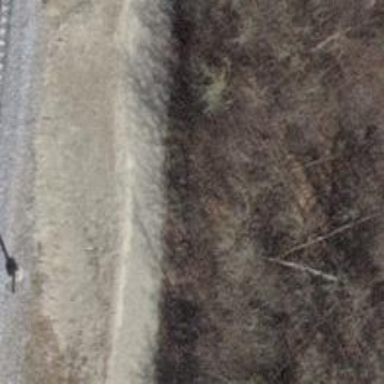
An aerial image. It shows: Compacted track road with grade3 tracktype.